Question: I am very tired with the problems of API, like Facebook Graph API, weather API etc.
I've used both API in my project. Graph API for Facebook and Google weather API for weather, but now on time of project completion, both API are not working. Google weather API depreciated in November,
And the Facebook features I've been using (post image on wall and post image on friend wall) were working last day, but now they don't.
The problem is that when I log in, I get the message 'The page you requested is not Found' and below a link to go back to the previous page.

And when i click the link "back to previous page" it shows message:
'''
An error has occurred with AppName, please try again
API error code : 100
API error Description : Invalid Parameter
Error_message : cancel_URL URL is not properly formatted
'''
I wants to know solution of Facebook API. Is this problem is with every developer? if API modified or changed what we can do regarding?
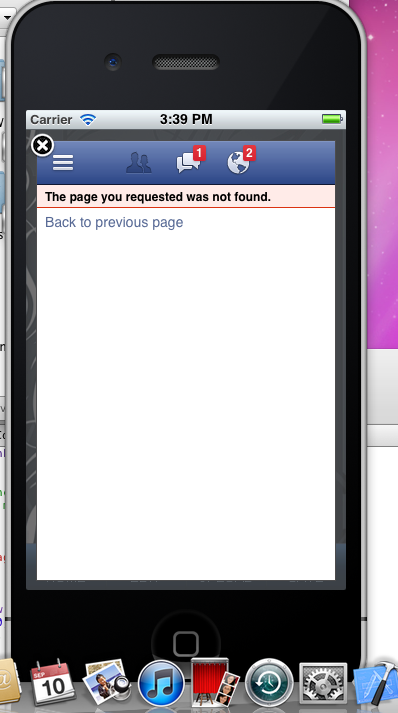
Answer: How long ago did you update your facebook API? About two weeks ago I had to remove my entire API, redownload, and change all the posting code my app was using. It stopped working entirely and had no idea until app users complained. Some necessary changes for the new facebook API:
Facebook recommends putting these in your appDelegate if you look at the newest sample apps.
'''
#import <FacebookSDK/FacebookSDK.h>
- (BOOL)openSessionWithAllowLoginUI:(BOOL)allowLoginUI {
NSArray *permissions = [NSArray arrayWithObjects:@"publish_actions", nil];
return [FBSession openActiveSessionWithPermissions:permissions
allowLoginUI:allowLoginUI
completionHandler:^(FBSession *session, FBSessionState state, NSError *error) {
if(state==513){
//facebook usage has been approved
}
}];
}
- (BOOL)application:(UIApplication *)application
openURL:(NSURL *)url
sourceApplication:(NSString *)sourceApplication
annotation:(id)annotation {
// We need to handle URLs by passing them to FBSession in order for SSO authentication
// to work.
return [FBSession.activeSession handleOpenURL:url];
}
'''
And whereever you want to make your post put something like this:
'''
if(facebookEnabled==YES)
{
NSString *fbText=[NSString stringWithFormat:@"whatever text you want to post";
[FBRequestConnection startForPostStatusUpdate:fbText
completionHandler:^(FBRequestConnection *connection, id result, NSError *error)
{
}];
}
'''
Let me know if you have questions. Hope it helps!